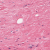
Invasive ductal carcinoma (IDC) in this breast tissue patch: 0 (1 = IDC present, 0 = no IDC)